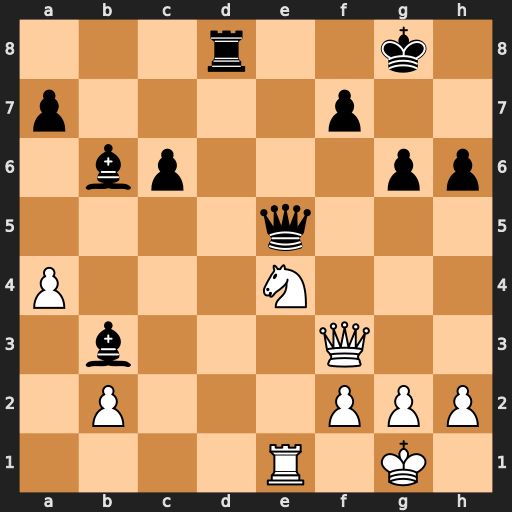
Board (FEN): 3r2k1/p4p2/1bp3pp/4q3/P3N3/1b3Q2/1P3PPP/4R1K1
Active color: w
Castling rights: -
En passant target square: -
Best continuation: Nf6+ Kg7 Rxe5 Rd1+ Qxd1